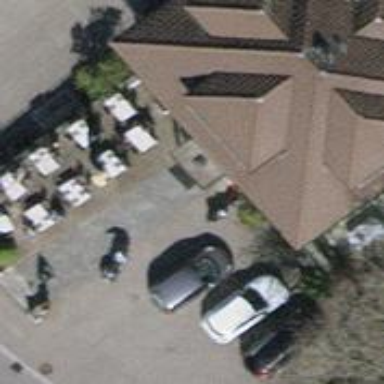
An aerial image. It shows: Hotel with restaurant.